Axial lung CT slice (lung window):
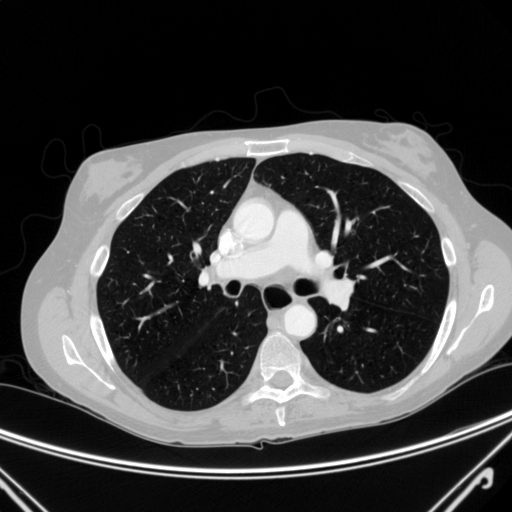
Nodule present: no